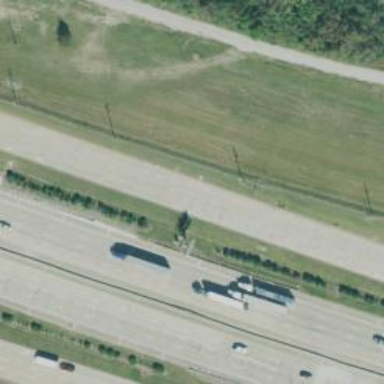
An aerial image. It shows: Secondary road with frontage road.